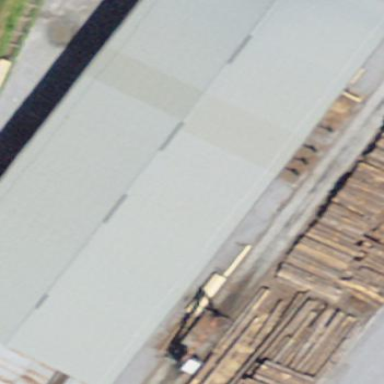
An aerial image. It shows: Sawmill building.